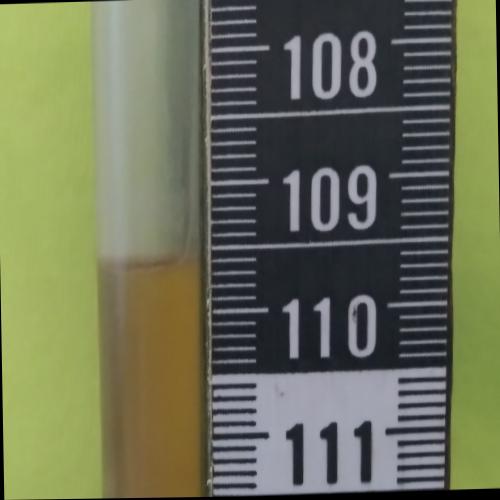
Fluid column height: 109.6 cm